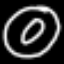
Label: donut